Question: How to do a <URL>?
I have two Flag Enumerations 'myFlag1' and 'myFlag2' and want to obtain 'myFlag3' containing just values that are in 'myFlag2' but not also in 'myFlag1'.
I know 'XOR' operator but this is not good.

Say I have
'''
010110
100011
------
100001 (this is what I need)
'''
Also
'''
111
101
---
000
'''
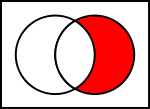
Answer: '''
Dim a As Integer = 22
Dim b As Integer = 35
Dim output As Integer = (b And Not a)
'''
It's almost exactly how you would say it out loud when trying to explain it to someone. :)